五年级 · 算术
用 $3,6,0,5$ 中的三个数字组成一个既是 2 的倍数, 又是 3 的倍数的最小三位数是 \$ \qquad \$ ,最大三位数是 \$ \qquad \$ .
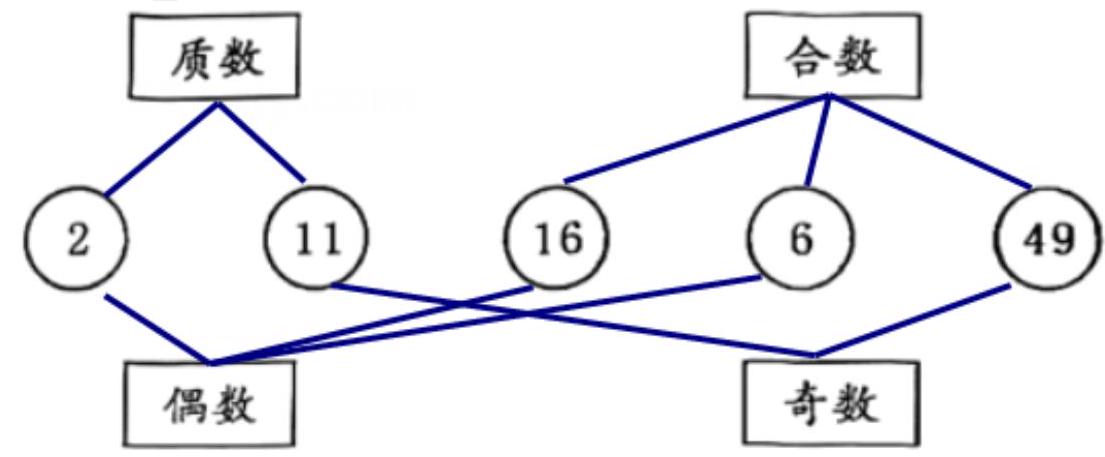
答案: $306 ; 630$23. 答案:解: